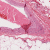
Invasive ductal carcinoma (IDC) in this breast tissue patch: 0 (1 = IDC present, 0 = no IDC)